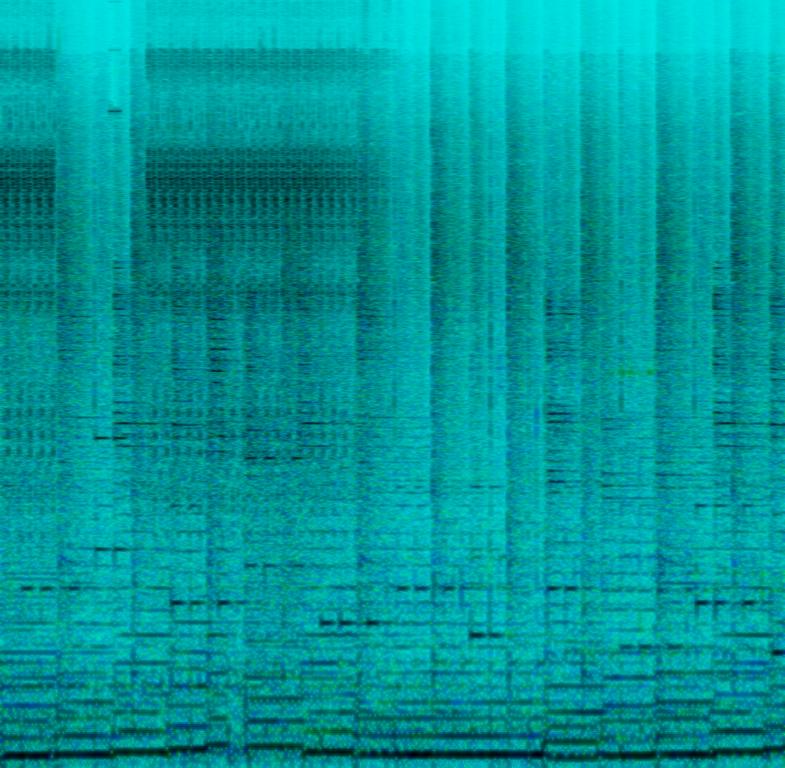
The low quality recording features a fast camera shuttering sound effects, while the alternative rock instrumental is playing in the background. The Instrumental features a slap snare, tinny kick hits, shimmering hi hats, electric guitar melody and low bass guitar. It sounds almost like a video game background music.